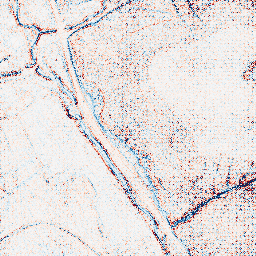
Category: edge_preserving
Decomposition family: bilateral
Decomposition parameters: d: 5
sigma_color: 25
sigma_space: 25
Upsampling method: regularized
Upsampling parameters: scale: 4
lambda_reg: 0.1
Upsampling scale: 4